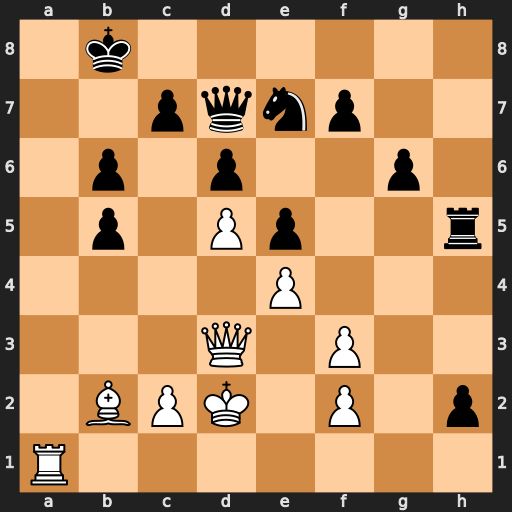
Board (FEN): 1k6/2pqnp2/1p1p2p1/1p1Pp2r/4P3/3Q1P2/1BPK1P1p/R7
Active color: w
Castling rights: -
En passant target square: -
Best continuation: Qa3 c6 Qa8+ Kc7 Ra7#